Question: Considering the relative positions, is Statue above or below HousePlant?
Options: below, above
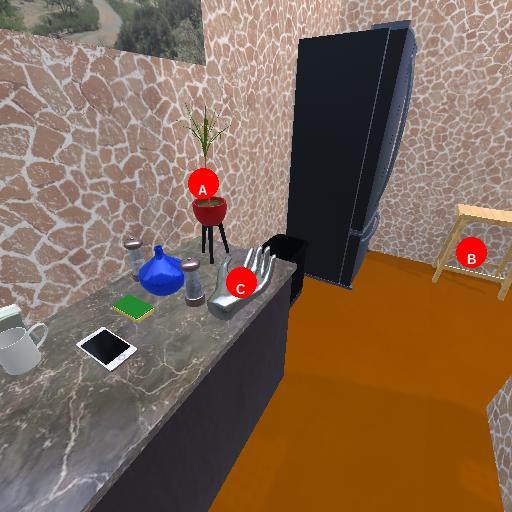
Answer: below